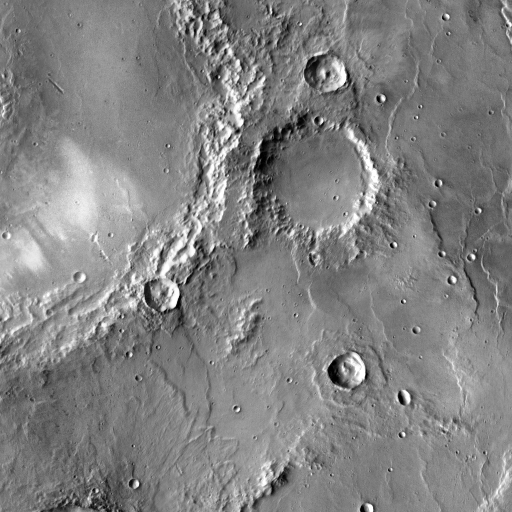
Crater classes present: Background, Other, Buried, Secondary